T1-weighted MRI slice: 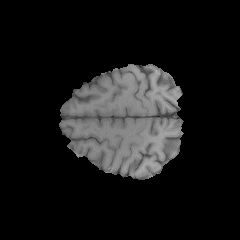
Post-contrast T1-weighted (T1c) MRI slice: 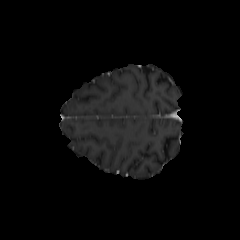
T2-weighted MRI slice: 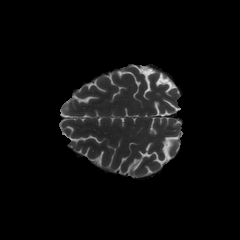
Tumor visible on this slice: no